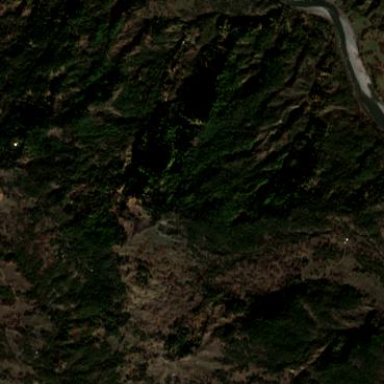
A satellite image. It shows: Forest area.